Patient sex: F
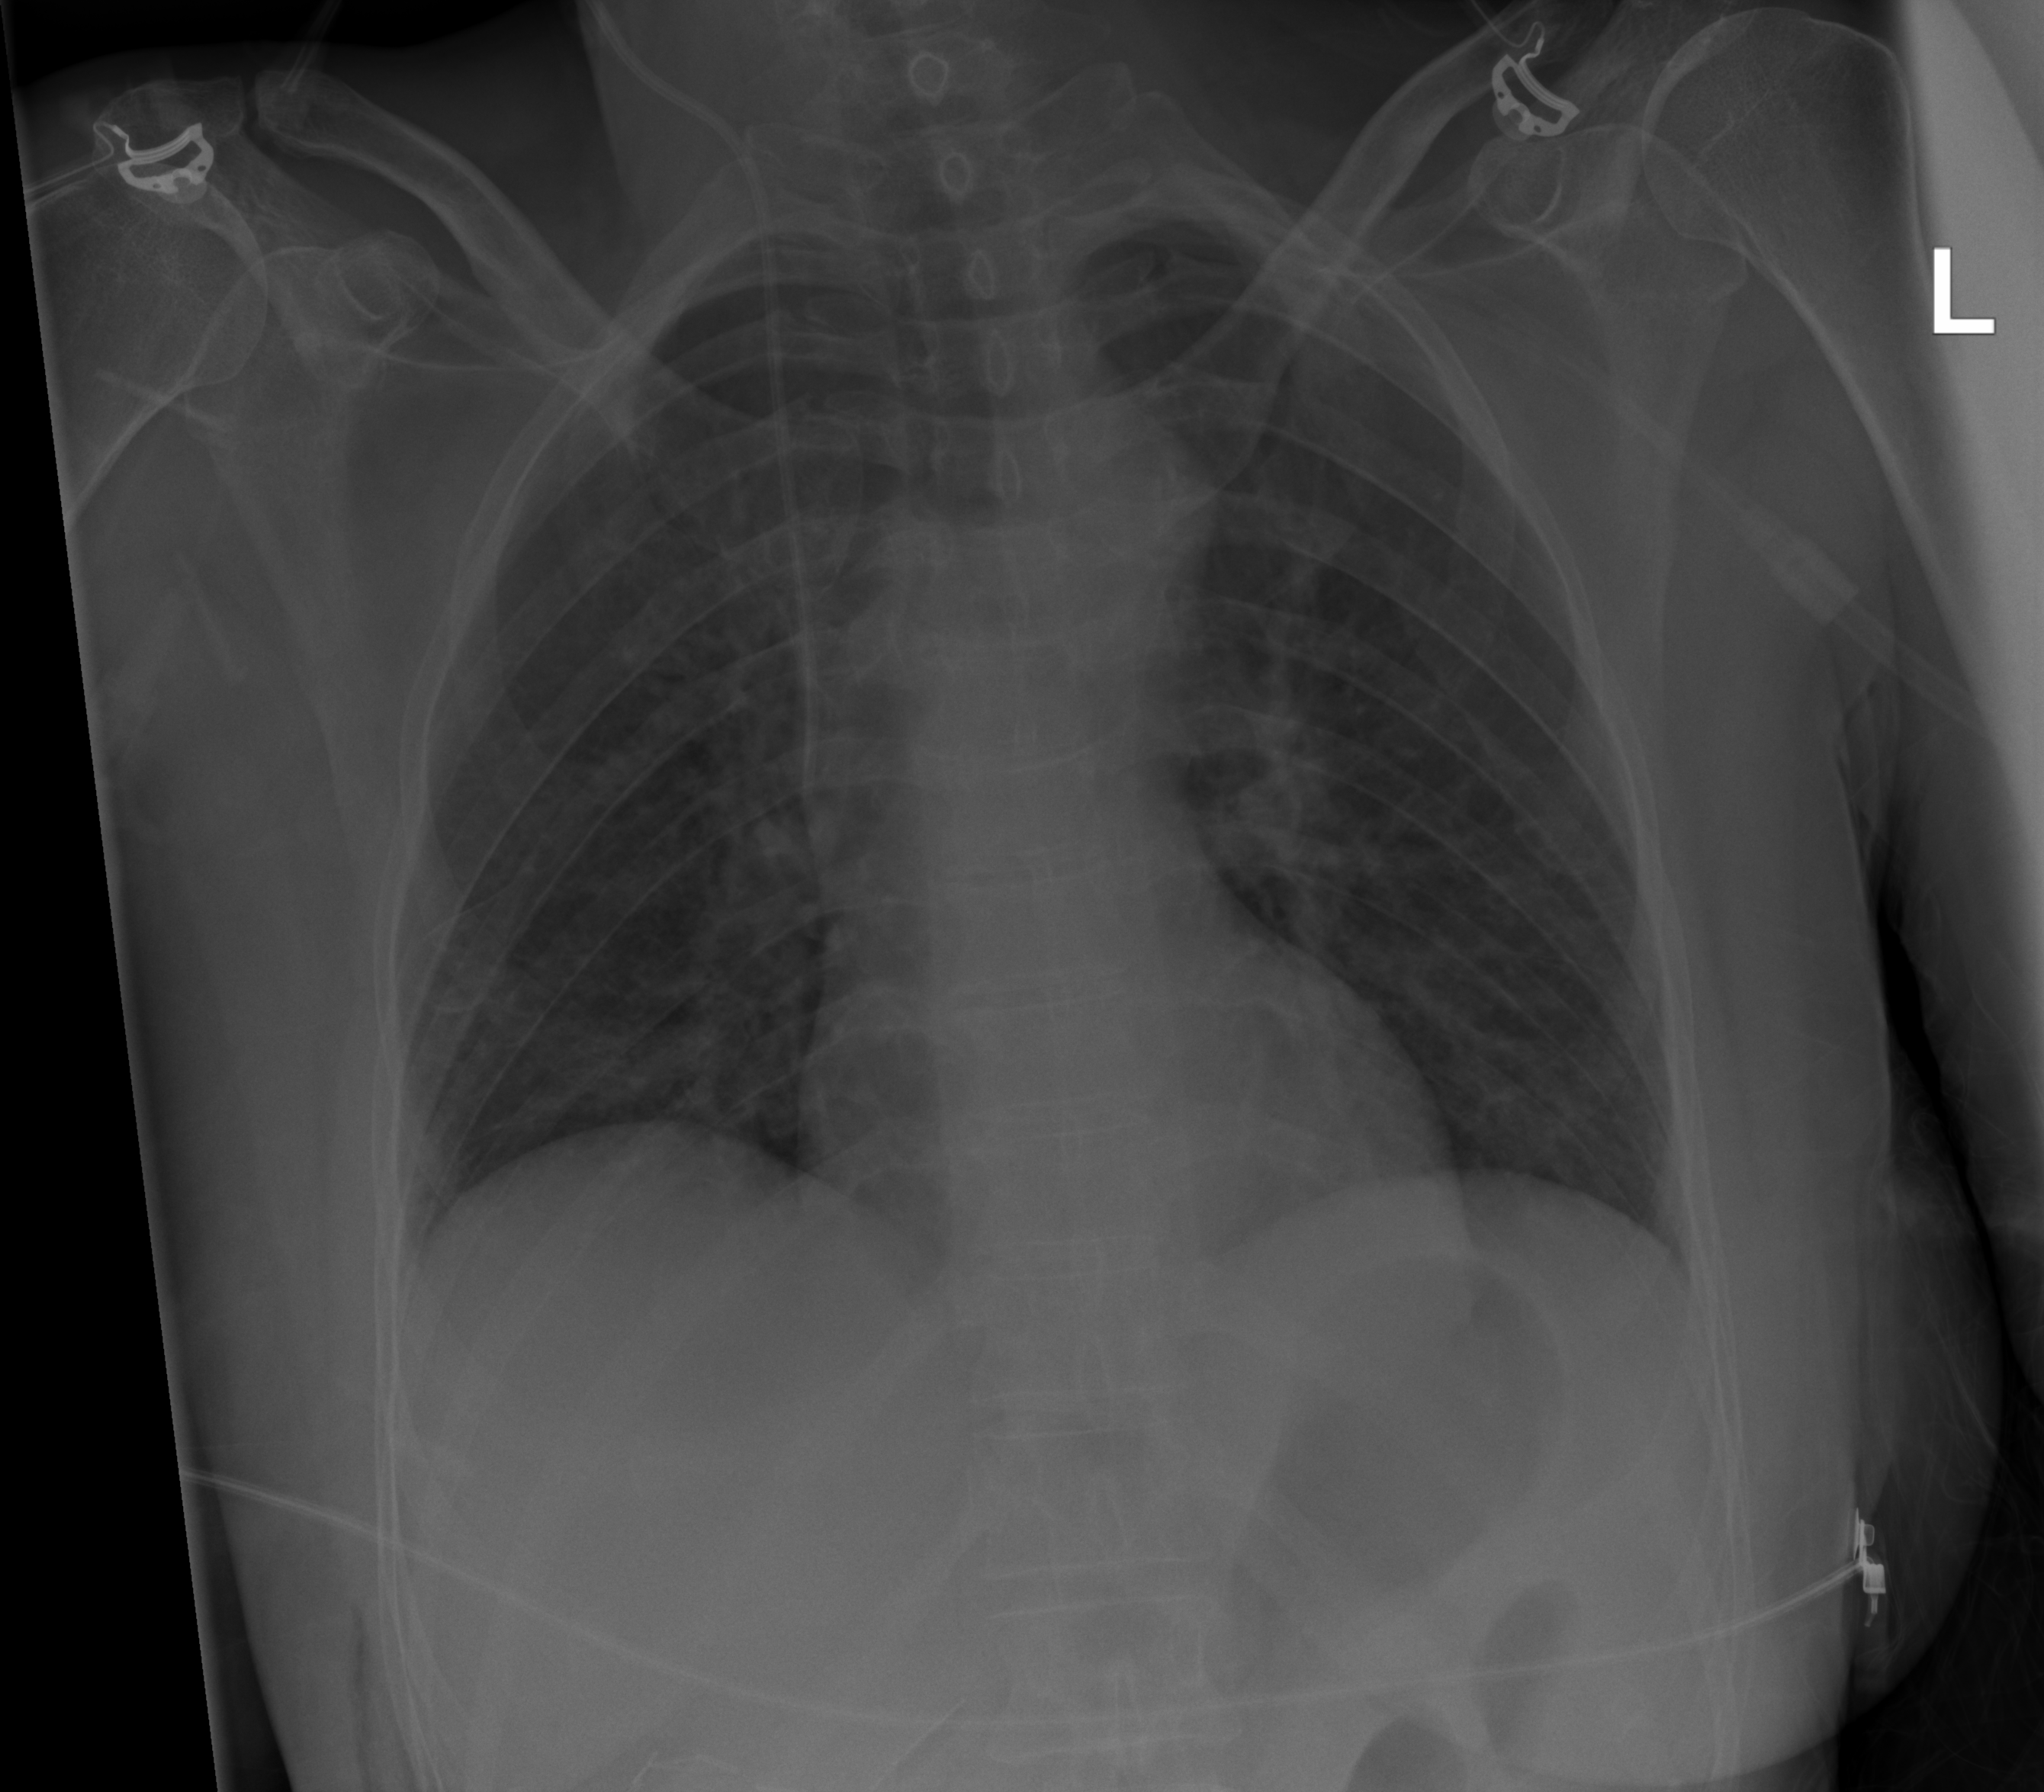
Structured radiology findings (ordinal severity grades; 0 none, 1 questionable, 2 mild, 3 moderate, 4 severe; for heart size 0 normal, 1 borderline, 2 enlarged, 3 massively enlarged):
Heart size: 1
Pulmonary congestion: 2
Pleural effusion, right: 0
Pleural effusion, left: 0
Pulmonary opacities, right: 0
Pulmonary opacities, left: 0
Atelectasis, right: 2
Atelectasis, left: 0